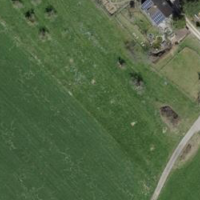
EUNIS habitat code: 25
Species observed at this site:
Pseudochorthippus parallelus
Gomphocerippus rufus